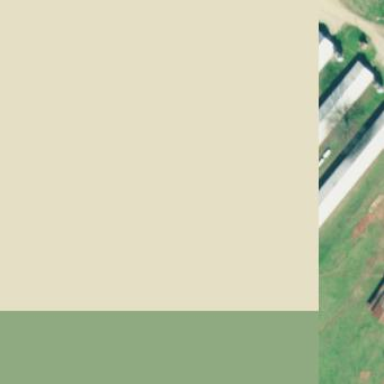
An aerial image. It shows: Poultry house.